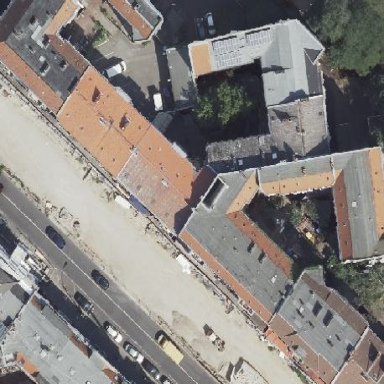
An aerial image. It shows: Street-side parking area with paving stones.